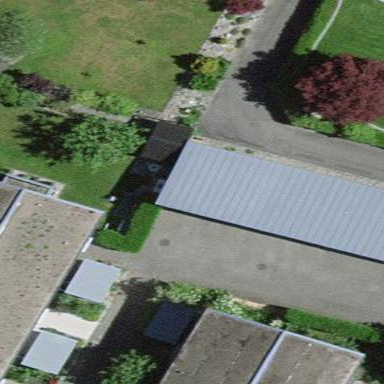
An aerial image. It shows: View of roof of building.